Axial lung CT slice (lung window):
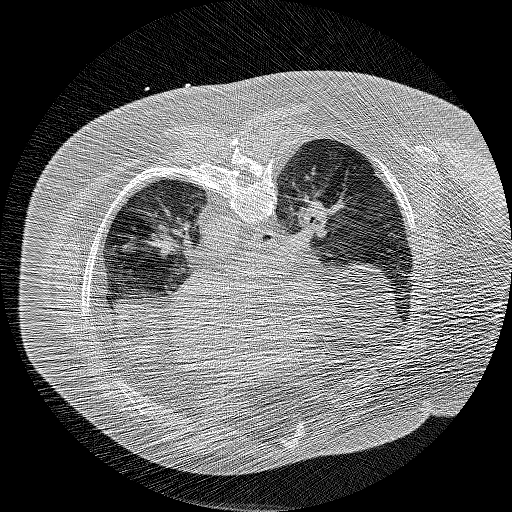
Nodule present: no